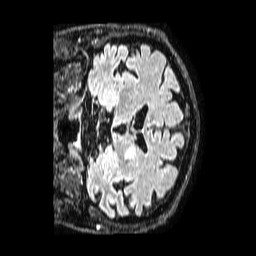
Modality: FLAIR
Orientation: coronal
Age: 73
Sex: male
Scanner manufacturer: philips
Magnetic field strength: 1.5 T
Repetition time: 4.8 s
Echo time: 0.3 s